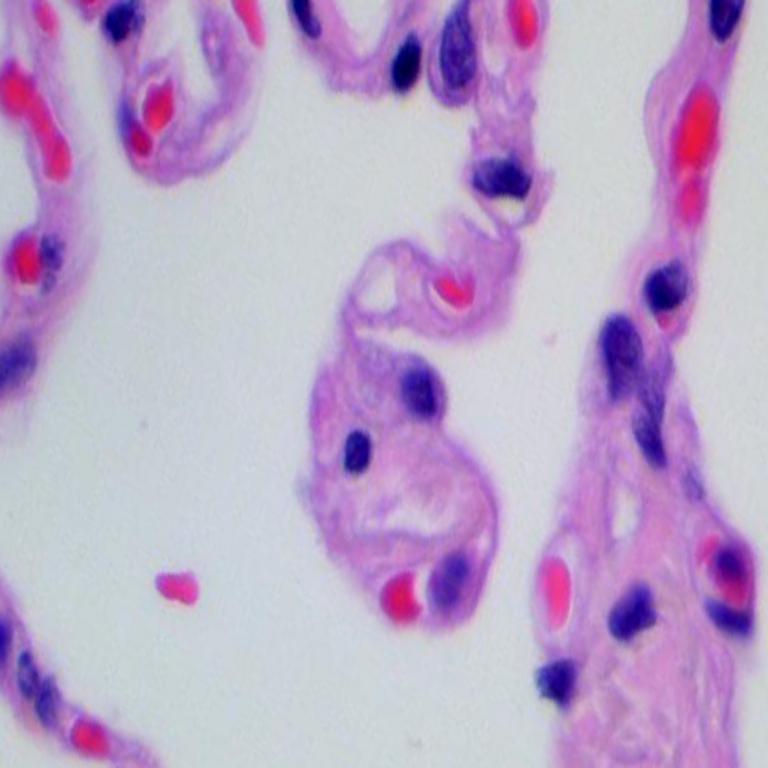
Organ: lung
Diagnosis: benign